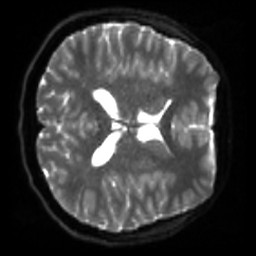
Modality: sbref
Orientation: axial
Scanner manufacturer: siemens
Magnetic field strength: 3 T
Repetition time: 4 s
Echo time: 0.0594 s